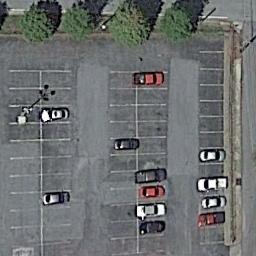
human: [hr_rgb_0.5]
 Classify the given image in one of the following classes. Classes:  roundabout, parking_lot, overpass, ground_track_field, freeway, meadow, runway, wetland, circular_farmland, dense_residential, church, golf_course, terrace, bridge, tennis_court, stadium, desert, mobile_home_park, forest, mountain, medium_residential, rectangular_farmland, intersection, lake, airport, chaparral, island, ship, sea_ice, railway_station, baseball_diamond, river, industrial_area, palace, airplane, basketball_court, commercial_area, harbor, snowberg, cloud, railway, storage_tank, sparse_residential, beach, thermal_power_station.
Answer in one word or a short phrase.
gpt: parking_lot